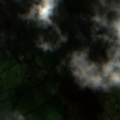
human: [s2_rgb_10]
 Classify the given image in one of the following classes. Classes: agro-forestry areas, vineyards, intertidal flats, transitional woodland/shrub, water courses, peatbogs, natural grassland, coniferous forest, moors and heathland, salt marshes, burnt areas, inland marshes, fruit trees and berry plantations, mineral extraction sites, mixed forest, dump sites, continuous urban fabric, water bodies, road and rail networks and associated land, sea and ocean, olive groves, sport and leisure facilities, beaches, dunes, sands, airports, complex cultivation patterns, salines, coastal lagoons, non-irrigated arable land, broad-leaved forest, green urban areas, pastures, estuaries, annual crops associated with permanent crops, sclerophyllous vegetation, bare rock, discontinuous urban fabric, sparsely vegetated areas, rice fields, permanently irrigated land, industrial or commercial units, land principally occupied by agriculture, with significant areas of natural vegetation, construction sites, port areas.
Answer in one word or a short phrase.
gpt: pastures, moors and heathland, transitional woodland/shrub